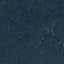
Land use / land cover: Forest